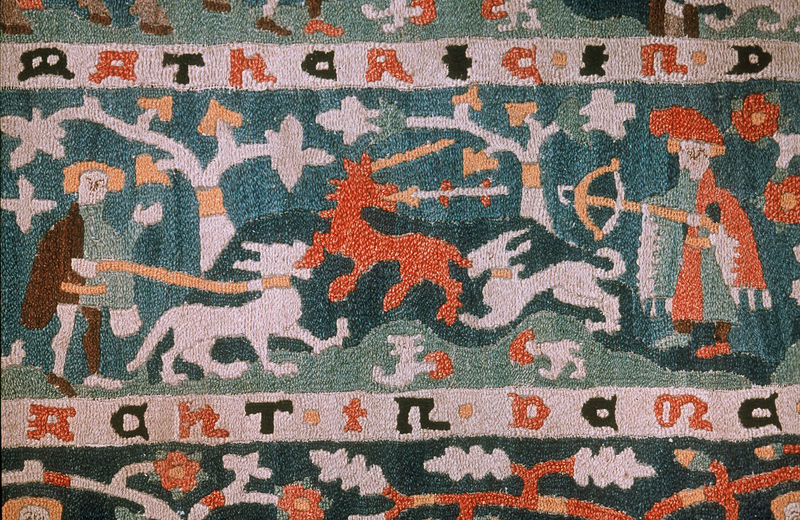
Titel: Jagd-Teppich
Institution: Wienhausen, Kloster
Schlagwörter: baum, blau, umhang, weiß, bäume, menschen, blume, szene, hund, hunde, rot, tier, tiere, teppich, mensch, bild, stickerei, wald, schrift, bogen, leine, wandteppich, mosaik, jagd, jäger, töten, textil, pfeil, drachen, einhorn, drache, pfeile, rune, runen, bildteppich, jagdkleidung